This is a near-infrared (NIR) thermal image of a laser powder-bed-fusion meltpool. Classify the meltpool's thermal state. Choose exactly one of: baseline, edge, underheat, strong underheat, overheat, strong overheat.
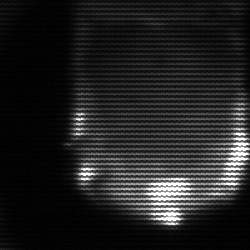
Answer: edge